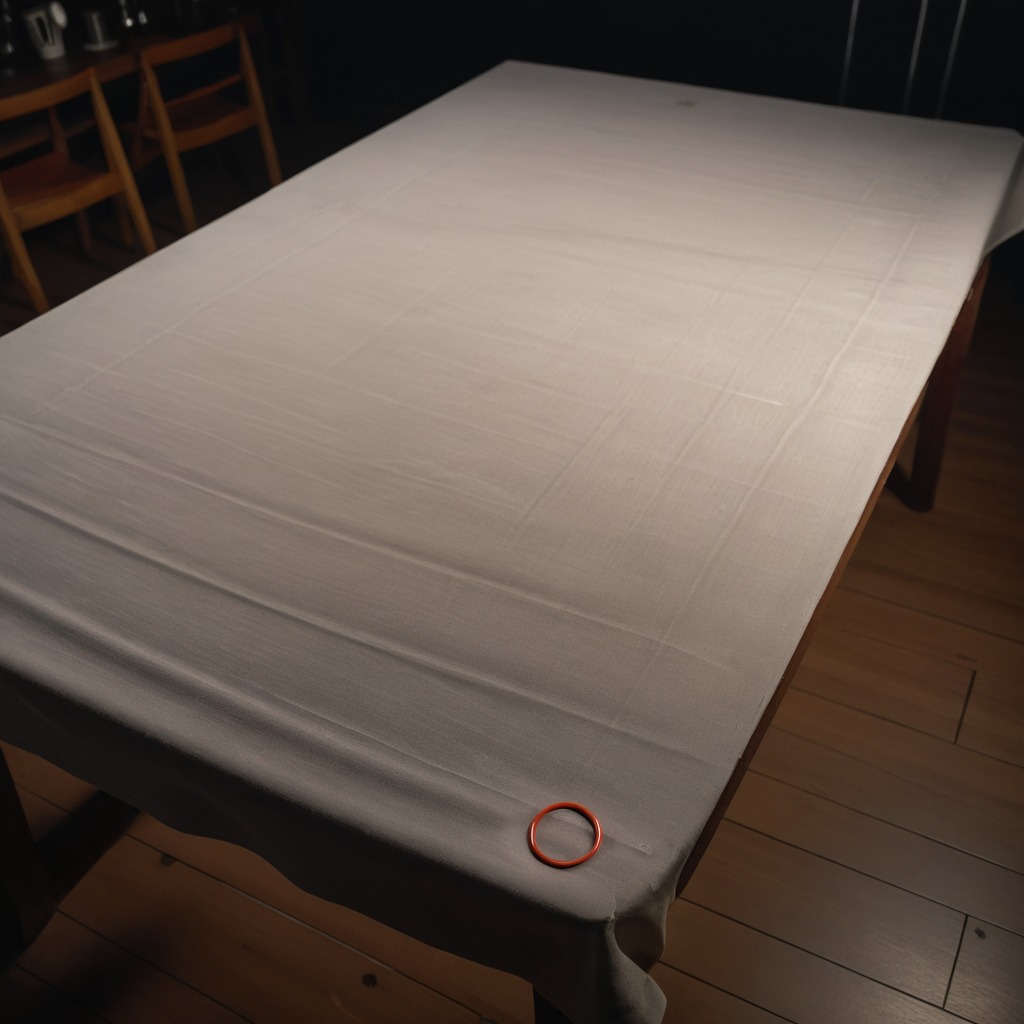
A rubber O-ring is lying on the wooden table.